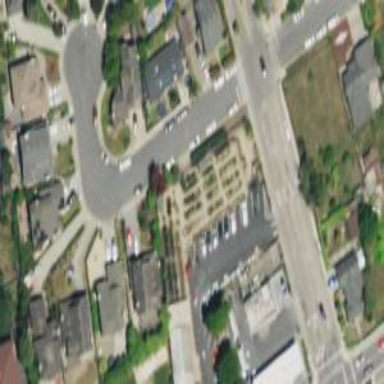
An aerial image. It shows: Plant nursery.